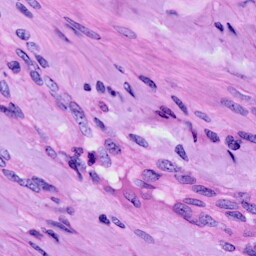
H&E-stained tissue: Cervix